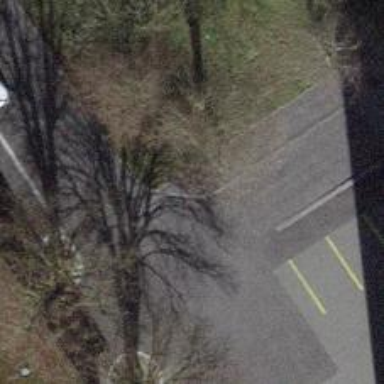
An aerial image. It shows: Kerb serving as barrier.